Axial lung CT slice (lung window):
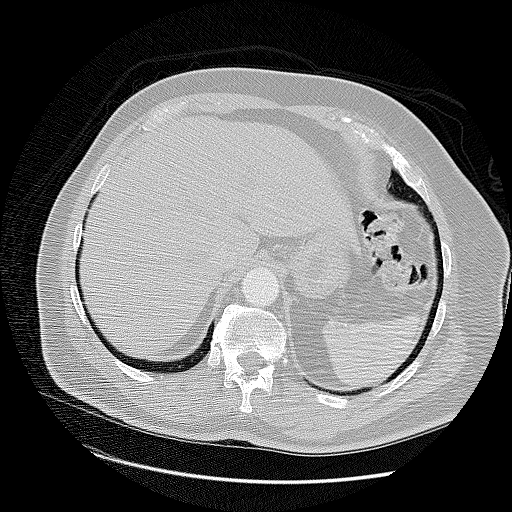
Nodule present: no